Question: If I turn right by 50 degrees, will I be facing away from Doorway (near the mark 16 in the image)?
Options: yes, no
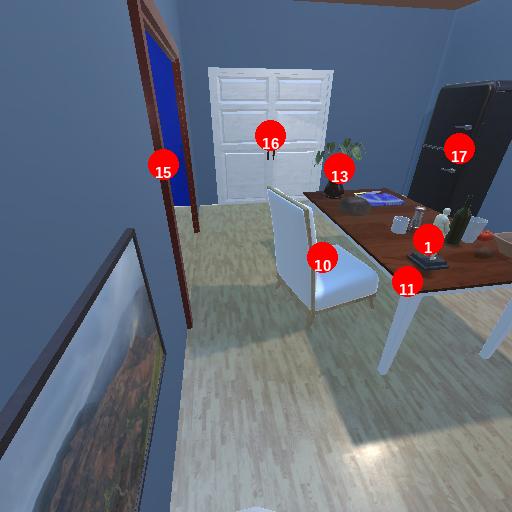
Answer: yes